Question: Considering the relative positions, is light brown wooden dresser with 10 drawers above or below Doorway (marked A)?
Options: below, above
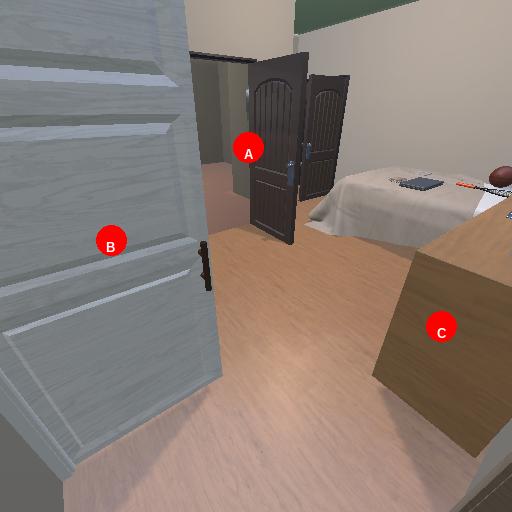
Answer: below